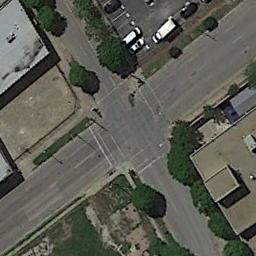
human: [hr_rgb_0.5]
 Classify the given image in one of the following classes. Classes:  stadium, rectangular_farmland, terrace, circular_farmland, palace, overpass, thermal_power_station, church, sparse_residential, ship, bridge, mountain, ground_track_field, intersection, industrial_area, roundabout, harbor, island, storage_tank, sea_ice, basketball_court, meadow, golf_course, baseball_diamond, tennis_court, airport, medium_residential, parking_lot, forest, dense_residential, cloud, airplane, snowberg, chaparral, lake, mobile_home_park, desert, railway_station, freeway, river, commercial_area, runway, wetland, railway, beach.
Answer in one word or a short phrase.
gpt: intersection